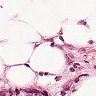
Metastatic tissue present: yes